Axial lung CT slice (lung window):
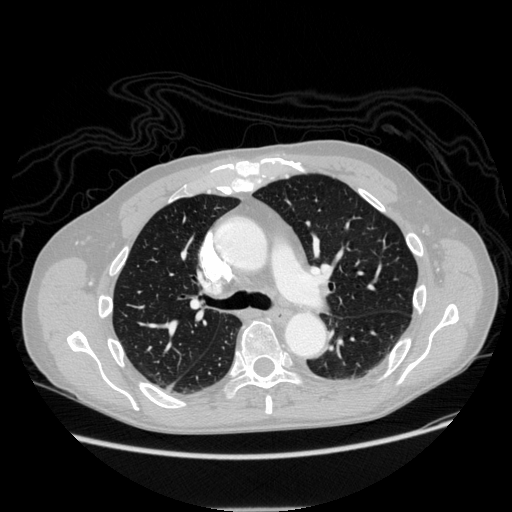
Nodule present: no